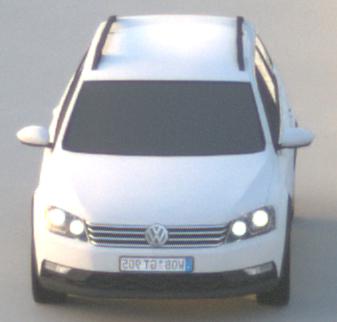
Make: VW
Model: Passat Alltrack 1.8 TSI
Detailed model: Passat (B7) Alltrack
Model produced from: 2012/03
Model produced until: 2013/06
Doors: 5
Color: white
Road condition: dry road
Daytime: dawn
Contrast: medium contrast